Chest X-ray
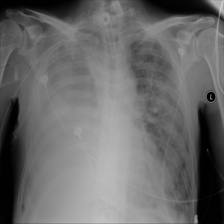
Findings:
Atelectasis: negative
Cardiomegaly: negative
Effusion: negative
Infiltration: positive
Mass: negative
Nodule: negative
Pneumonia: negative
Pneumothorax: negative
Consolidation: negative
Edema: negative
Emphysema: negative
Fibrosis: negative
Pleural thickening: negative
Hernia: negative